Question: At first I was going to make the question solely about the 'Image' class, but I wanted to make it as broadly applicable as possible.
Basically, here's the scenario. I'm making a file for GUI constants, and in this file I'd like to have final variables for each of the 'Image's I'm using. So my fields are declared like this 'UP_ARROW' is:
'''
public static final Image UP_ARROW;
'''
Then I try to load them when the 'ImageIO' API, like so:
'''
static {
UP_ARROW = ImageIO.read(new File("img/upArrow.png"));
}
'''
Unfortunately, this isn't valid, compilable code, because it explicitly 'throws IOException', which I have to deal with. So I modify it and surround it with a try/catch:
'''
static {
try {
UP_ARROW = ImageIO.read(new File("img/upArrow.png"));
}
catch(IOException ioe) {
//TODO
}
}
'''
Now I get a different compiler error. This time it says there's a possibility that the field may not have been initialized. Okay, that makes sense. Thank you for pointing that out to me, compiler. That seems like an easy fix:
'''
static {
try {
UP_ARROW = ImageIO.read(new File("img/upArrow.png"));
}
catch(IOException ioe) {
UP_ARROW = null;
}
}
'''
Now, no matter what, the 'UP_ARROW' must be populated with either my image or 'null'. I'm prepared to declare victory and move on. But now I get , unexpected compiler error:

... Foiled again, compiler!
Hence the question: is there any way to get around this, such that I can dynamically load final fields at runtime? Or do I declare defeat and simply make the 'Image's non-final?
Also, an explanation as to why the compiler won't allow this would be helpful as well. As I understand it, based on the code above, the 'UP_ARROW' object have been assigned before reaching the 'catch{}' block, . So if the 'try{}' executes successfully, only one assignment takes place. If it does not execute successfully, still only one assignment take place. How is that not valid?
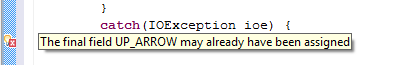
Answer: The following should do it:
'''
static {
Image up_arrow = null;
try {
up_arrow = ImageIO.read(new File("img/upArrow.png"));
}
catch(IOException ioe) {
// log the error?
}
UP_ARROW = up_arrow;
}
'''
It might make sense to enclose the final assignment in a 'finally' block .